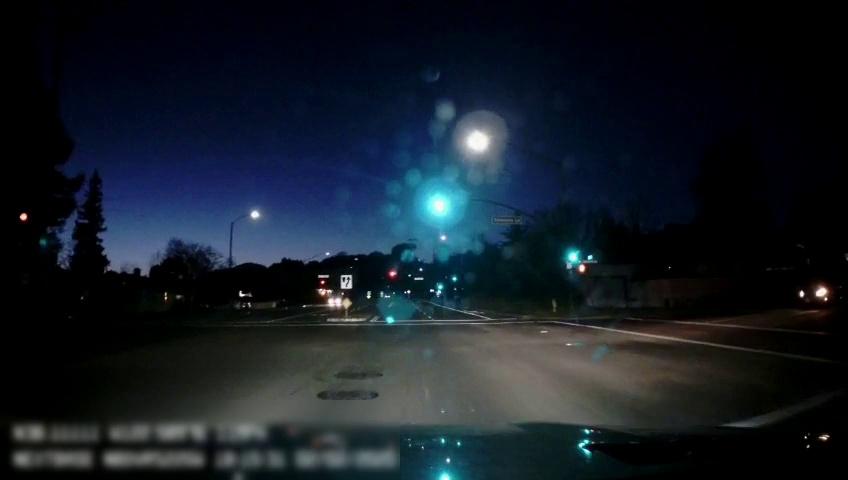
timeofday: Night
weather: Other
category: Drivable Space
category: Drivable Space
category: Vehicles | Car
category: Vehicles | SUV
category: Lanes | Alternate Lane
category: Lanes | Current Lane
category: Lanes | Current Lane
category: Lanes | Opposite Lane
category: Lanes | Opposite Lane
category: Traffic | Lights
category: Traffic | Lights
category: Traffic | Signs
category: Traffic | Signs
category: Traffic | Lights